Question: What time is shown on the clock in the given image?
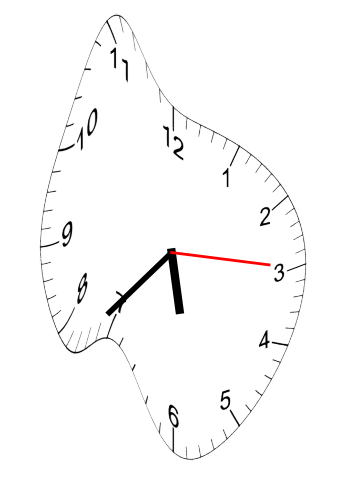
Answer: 05:37:15